Question: So I have a Task entity class (Core Data) and I'm trying to overwrite the setter for one of its strings (timeIntervalString), so it can be displayed in the detail text label of a table view cell. For some reason I'm getting a EXC_BAD_ACCESS error like this:

The [Tasks timeIntervalString] goes on until like 37355...
Here is my code:
'''
-(NSString *)timeIntervalString{
NSUInteger seconds = (NSUInteger)round(self.timeInterval);
if ((seconds/3600) == 0){
if (((seconds/60) % 60) == 1) {
self.timeIntervalString = [NSString stringWithFormat:@"%u MIN", ((seconds/60) % 60)];
} else {
self.timeIntervalString = [NSString stringWithFormat:@"%u MINS", ((seconds/60) % 60)];
}
} else if ([self.conversionInfo hour] == 1) {
if (((seconds/60) % 60) == 0){
self.timeIntervalString = [NSString stringWithFormat:@"%u HR", (seconds/3600)];
} else if (((seconds/60) % 60) == 1) {
self.timeIntervalString = [NSString stringWithFormat:@"%u HR %u MIN", (seconds/3600), ((seconds/60) % 60)];
} else {
self.timeIntervalString = [NSString stringWithFormat:@"%u HR %u MINS", (seconds/3600), ((seconds/60) % 60)];
}
} else {
if (((seconds/60) % 60) == 0) {
self.timeIntervalString = [NSString stringWithFormat:@"%u HRS ", (seconds/3600)];
} else if (((seconds/60) % 60) == 1){
self.timeIntervalString = [NSString stringWithFormat:@"%u HRS %u MIN", (seconds/3600), ((seconds/60) % 60)];
} else {
self.timeIntervalString = [NSString stringWithFormat:@"%u HRS %u MINS", (seconds/3600), ((seconds/60) % 60)];
}
}
return self.timeIntervalString;
'''
}
Any ideas?
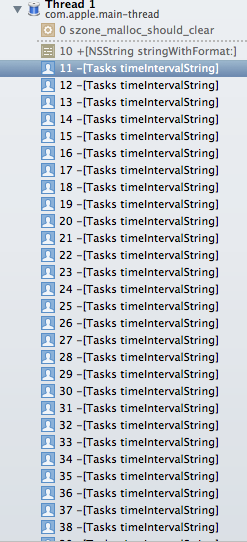
Answer: 'return self.timeIntervalString' will just recursively call that same 'timeIntervalString' method.
What you probably want is 'return _timeIntervalString'.
Explanation: 'self.timeIntervalString' is property accessor syntatic sugar, it's the same thing as '[self timeIntervalString]', which will invoke the '-(NSString *)timeIntervalString' method you have defined here. The 'return _timeIntervalString' change will make it so you are directly accessing the instance variable instead of invoking the property accessor recursively. This is a general pattern you should follow in any custom property accessor method you write.
: based on discussion in comments, it would be even better to mark this as a readonly property and never actually set the value:
In your .h file:
'''
@property (readonly) NSString *timeIntervalString;
'''
In your .m file:
'''
-(NSString *)timeIntervalString {
NSString *value;
// insert here the body of your timeIntervalString method, as you
// originally wrote it, but replace all occurences of:
// self.timeIntervalString = ...
// with this: value = ...
return value;
}
'''